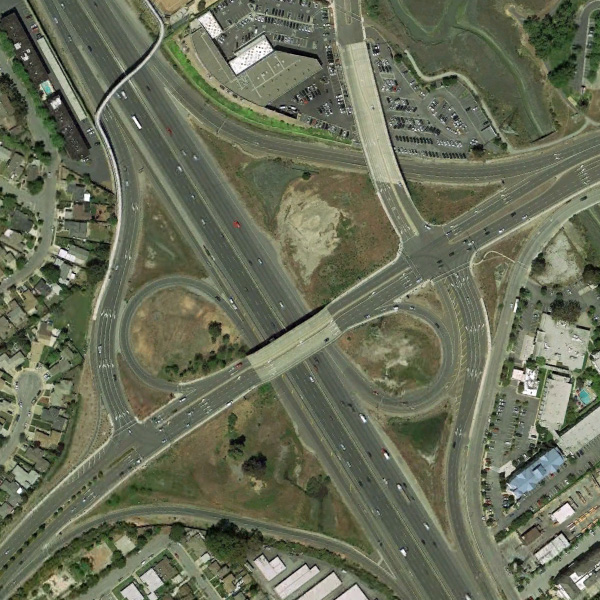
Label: Viaduct